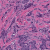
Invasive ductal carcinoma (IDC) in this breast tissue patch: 1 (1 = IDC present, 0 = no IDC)